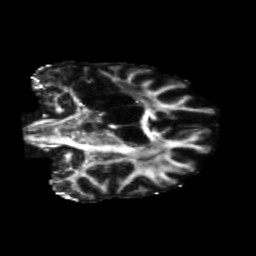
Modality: FA
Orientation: coronal
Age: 68
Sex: female
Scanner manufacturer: siemens
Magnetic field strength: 3 T
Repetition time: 5.25 s
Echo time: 0.08 s